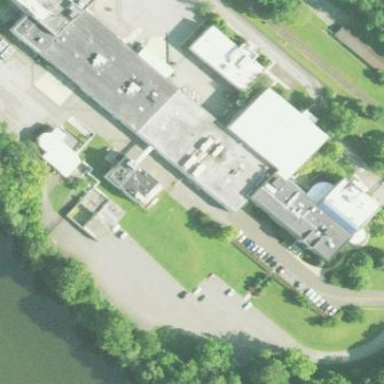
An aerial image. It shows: Part of building is shown in the image.